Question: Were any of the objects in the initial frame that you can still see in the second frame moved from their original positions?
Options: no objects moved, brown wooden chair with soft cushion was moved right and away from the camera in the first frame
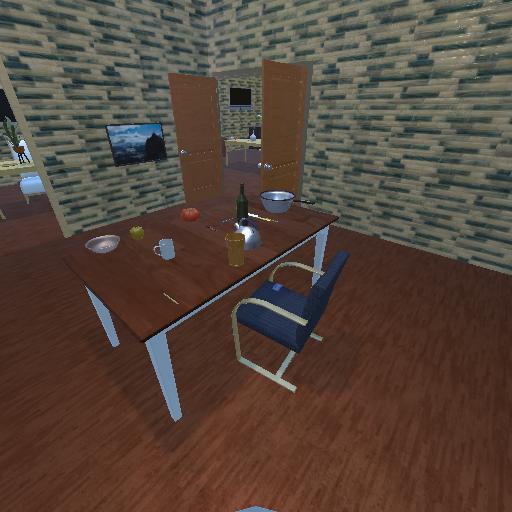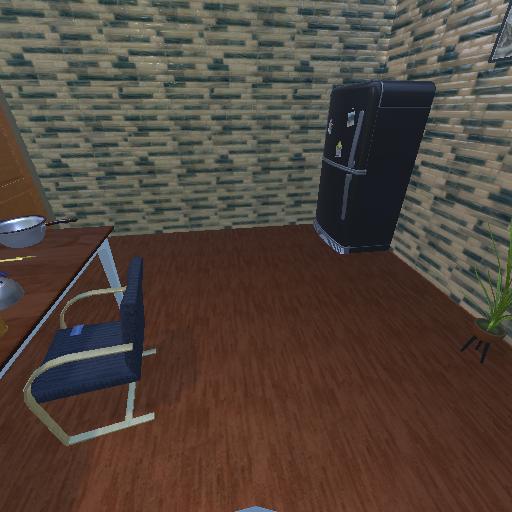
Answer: no objects moved